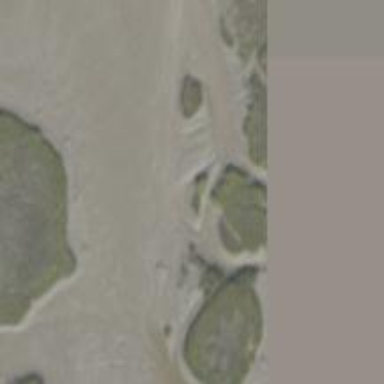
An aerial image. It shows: Saltmarsh wetland.